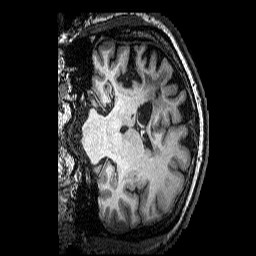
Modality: T1w
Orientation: coronal
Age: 46
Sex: male
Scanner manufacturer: siemens
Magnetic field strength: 3 T
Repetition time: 2.25 s
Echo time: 0.00452 s